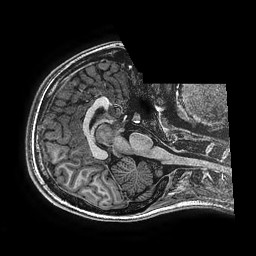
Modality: T1w
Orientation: axial
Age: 16
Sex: female
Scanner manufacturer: ge
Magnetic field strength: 3 T
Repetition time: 0.00766 s
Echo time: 0.003476 s